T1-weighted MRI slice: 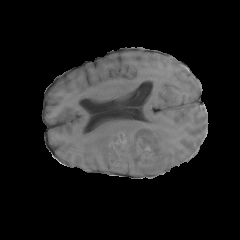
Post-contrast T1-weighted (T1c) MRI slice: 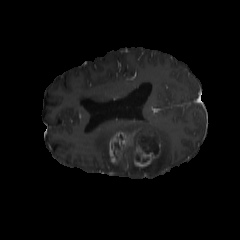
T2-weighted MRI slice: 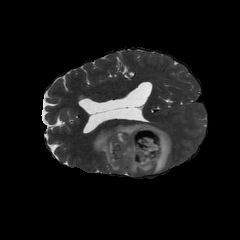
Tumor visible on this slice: yes